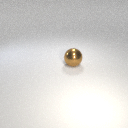
large brown metal sphere